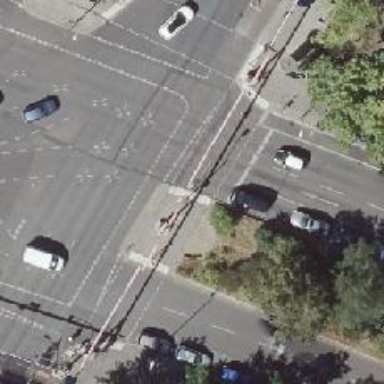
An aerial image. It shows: Footway located on traffic island.